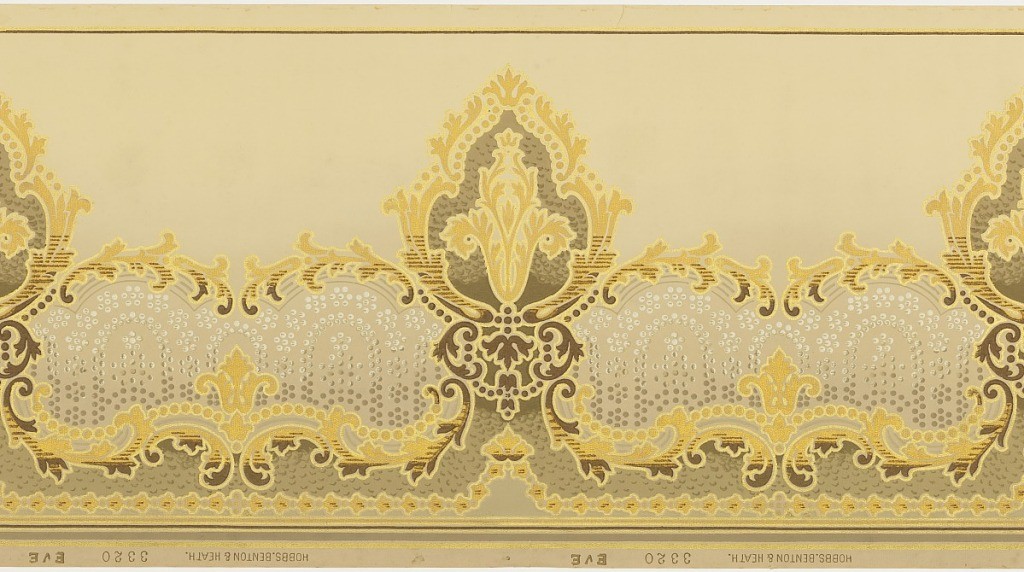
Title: Frieze
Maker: Hobbs, Benton & Heath, Hoboken, New Jersey
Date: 1905–1915
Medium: Machine-printed paper
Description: A repetitive design of urn-shaped medallions interconnected by scrolling acanthus leaves upon a beige ground to lower half of which is filled with gray and white pearls. Below, a scrolling acanthus vine in a wave-like pattern. Printed in beige, olive green, bronze, copper and gold.